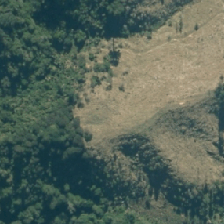
Land cover: low_producing_grassland